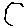
Label: hexagon